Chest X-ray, PA view. Patient: 27 years old, sex F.
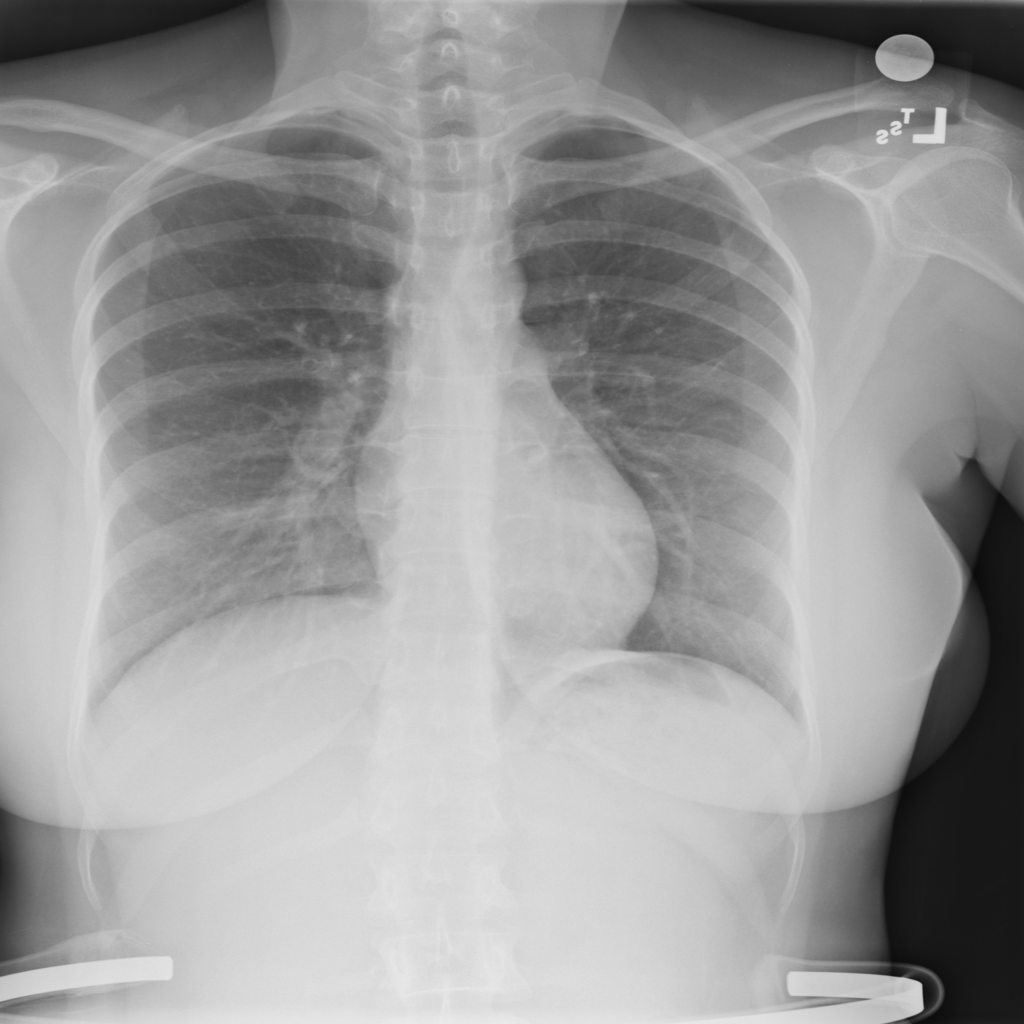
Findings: No Finding